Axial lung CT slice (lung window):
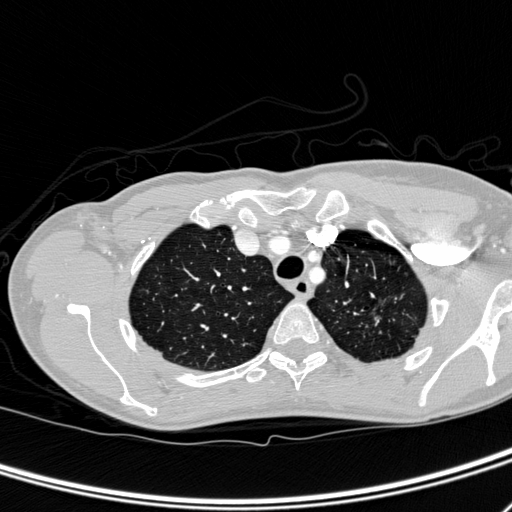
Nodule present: no